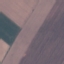
Land use / land cover class: AnnualCrop